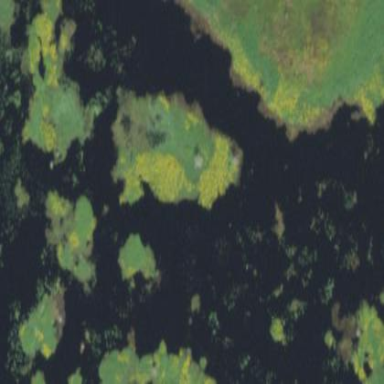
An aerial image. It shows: Marsh wetland.